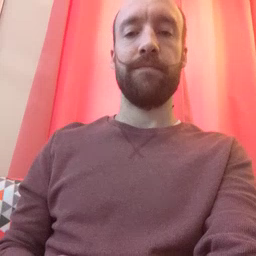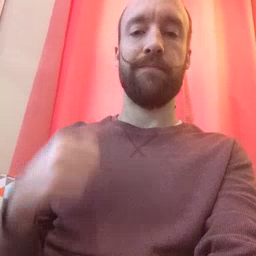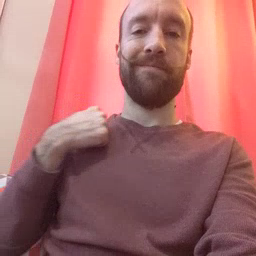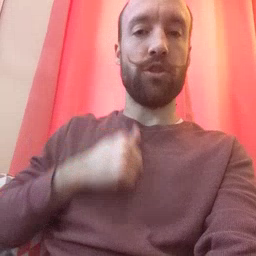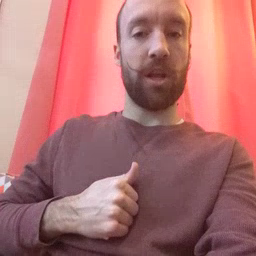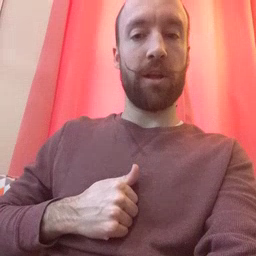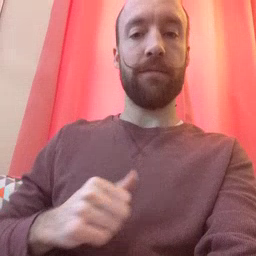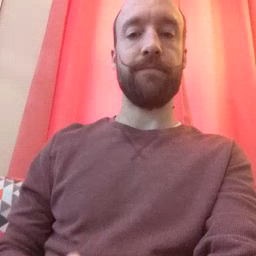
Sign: jacket